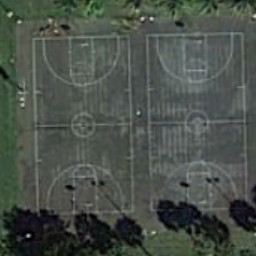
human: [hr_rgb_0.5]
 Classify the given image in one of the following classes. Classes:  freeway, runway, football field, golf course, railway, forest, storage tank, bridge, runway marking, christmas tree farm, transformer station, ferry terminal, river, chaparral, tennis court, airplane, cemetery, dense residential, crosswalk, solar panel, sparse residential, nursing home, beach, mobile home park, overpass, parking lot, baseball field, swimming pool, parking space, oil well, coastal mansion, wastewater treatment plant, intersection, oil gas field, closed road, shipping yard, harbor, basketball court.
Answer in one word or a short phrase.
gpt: basketball court